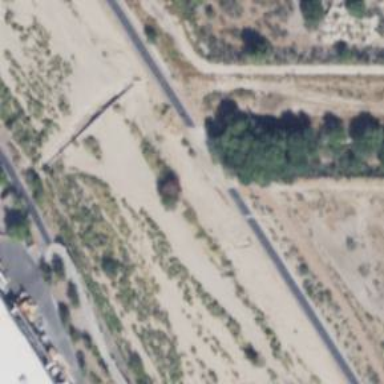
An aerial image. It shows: Culvert tunnel.